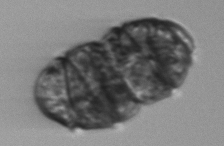
Label: Margalefidinium